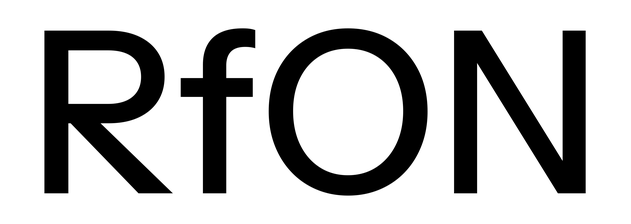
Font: InstrumentSans_Medium